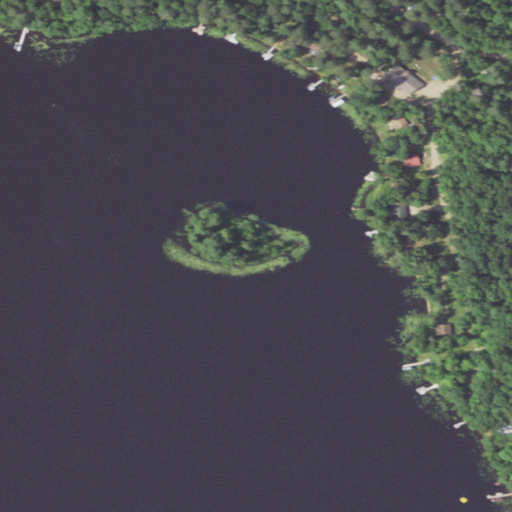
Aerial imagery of island in Minnesota named Lookums Island containing open water, mixed forest, open development, and deciduous forest